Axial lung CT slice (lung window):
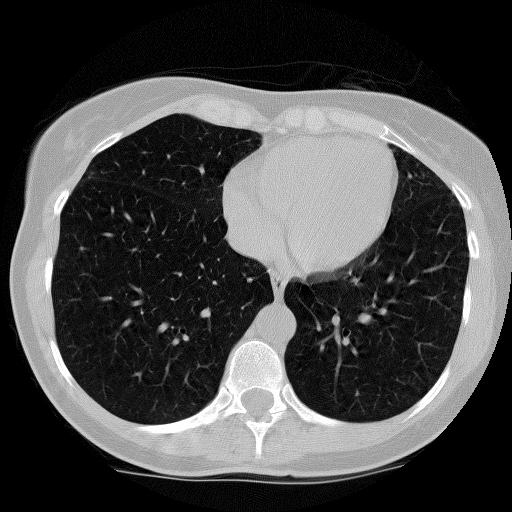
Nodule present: no